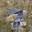
Label: 7